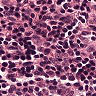
Metastatic tissue present: no